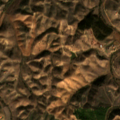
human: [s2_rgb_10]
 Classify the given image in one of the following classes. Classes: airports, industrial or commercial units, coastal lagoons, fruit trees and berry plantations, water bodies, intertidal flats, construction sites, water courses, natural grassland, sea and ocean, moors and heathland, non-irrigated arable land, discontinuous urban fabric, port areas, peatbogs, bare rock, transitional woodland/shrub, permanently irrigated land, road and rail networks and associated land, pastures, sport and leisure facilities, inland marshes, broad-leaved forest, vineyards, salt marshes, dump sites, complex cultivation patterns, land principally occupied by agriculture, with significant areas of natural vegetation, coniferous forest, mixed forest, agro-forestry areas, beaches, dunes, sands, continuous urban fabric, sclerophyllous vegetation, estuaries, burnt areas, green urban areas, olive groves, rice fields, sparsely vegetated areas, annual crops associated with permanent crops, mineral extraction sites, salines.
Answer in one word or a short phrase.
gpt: pastures, sclerophyllous vegetation, transitional woodland/shrub